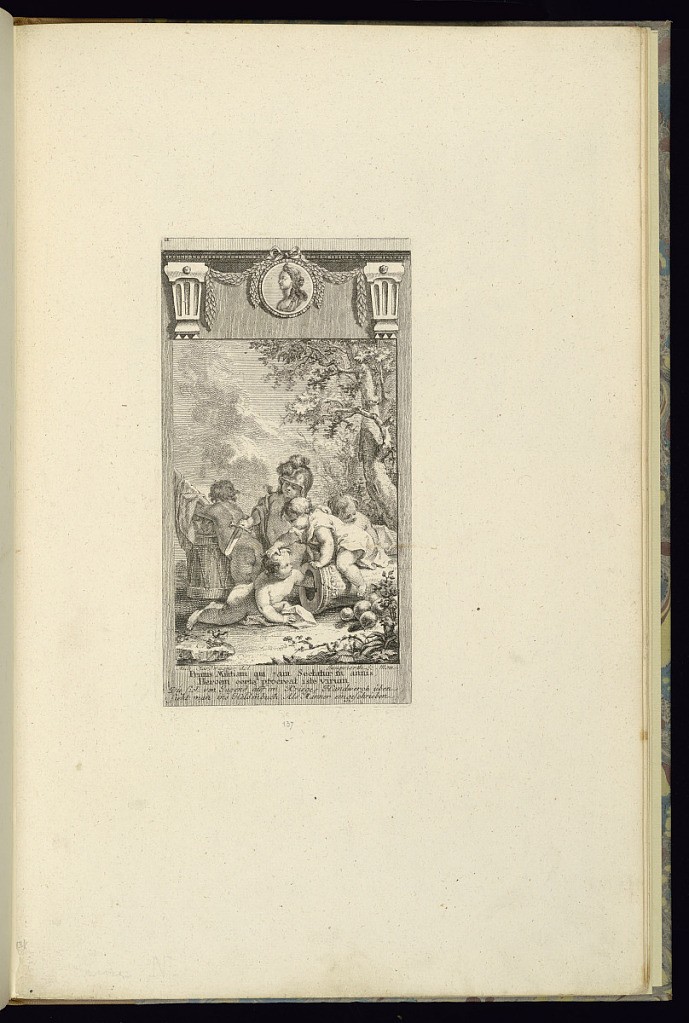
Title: Putti Playing with Instruments of Battle
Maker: Michael Hartwagner, German, d. 1775
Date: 18th century
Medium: Etching and engraving on off-white laid paper
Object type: Print
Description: Scene of putti playing with a cannon, sword, drum, helmet, and flags, set within a landscape. The plate is signed and numbered.